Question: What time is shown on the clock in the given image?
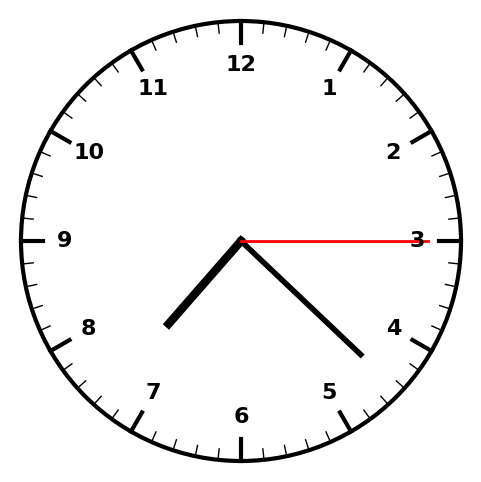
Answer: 07:22:15